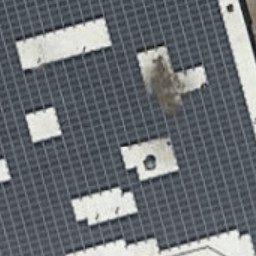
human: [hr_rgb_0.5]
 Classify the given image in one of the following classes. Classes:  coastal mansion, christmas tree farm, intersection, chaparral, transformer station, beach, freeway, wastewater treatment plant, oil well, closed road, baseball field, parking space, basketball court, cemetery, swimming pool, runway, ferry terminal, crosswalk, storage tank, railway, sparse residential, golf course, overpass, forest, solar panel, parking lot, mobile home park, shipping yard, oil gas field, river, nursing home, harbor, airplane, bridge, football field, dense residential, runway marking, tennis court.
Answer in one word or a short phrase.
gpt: solar panel